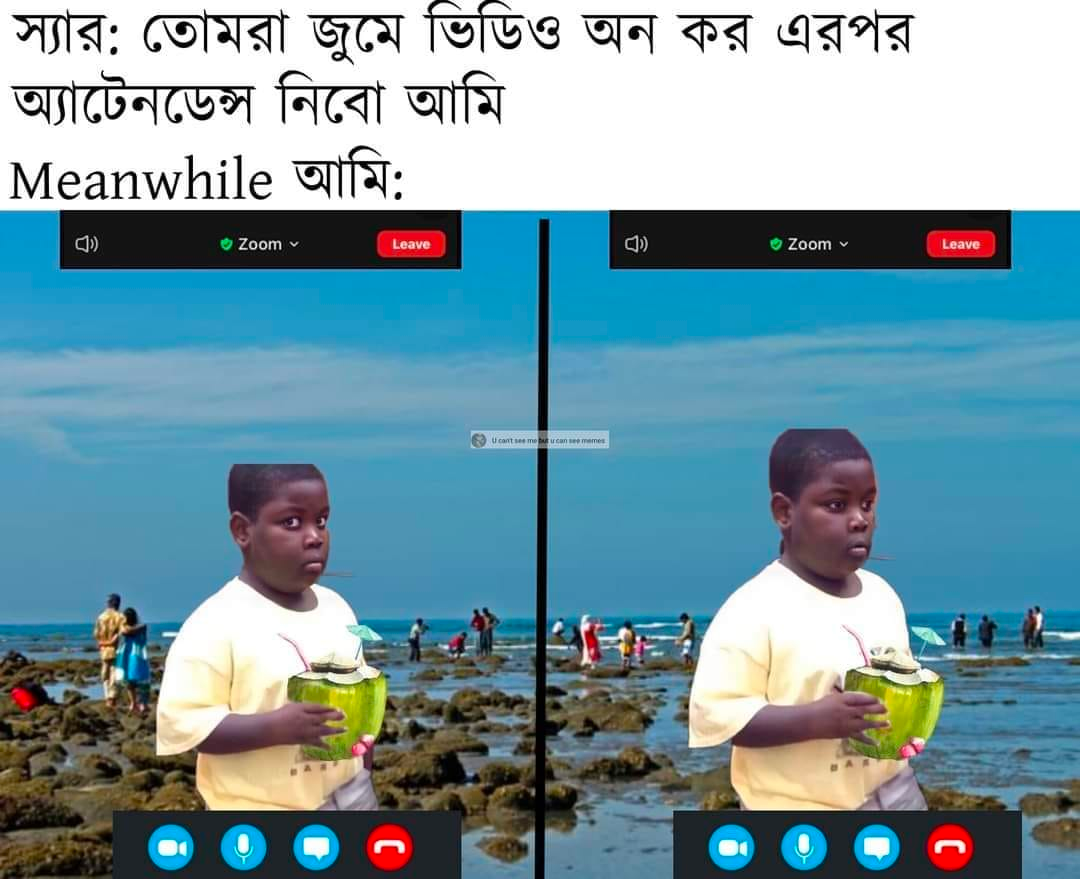
Caption: স্যার  তোমরা জুমে ভিডিও অন কর এরপর অ্যাটেনডেন্স নিবো আমি    Meanwhile আমি :
Label: non-hate